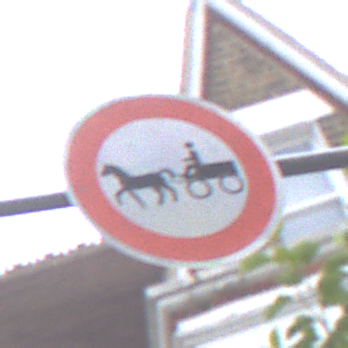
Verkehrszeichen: VerbotGespannfuhrwerke
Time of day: MorningAfternoon
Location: Outdoor (Urban)
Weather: Overcast
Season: NotSpecified
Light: Natural